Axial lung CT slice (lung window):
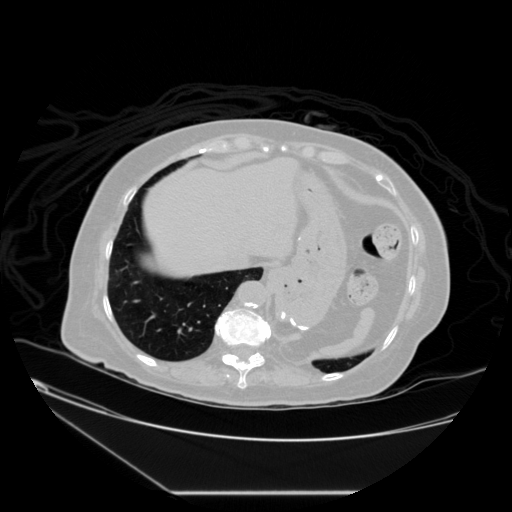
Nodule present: no